Question: Havind added push notifications to my app, Im getting this message when uploading my binary
'app signature's entitlements do not include the "aps-environment" entitlement'
However my distribution provisioning profile it clearly does have this entitlement.
All green in the portal for my app ID configured for push notifications.
Certificate is set to 'production' for push notifications.
I have deleted and re downloaded provisioning profile, still get same message

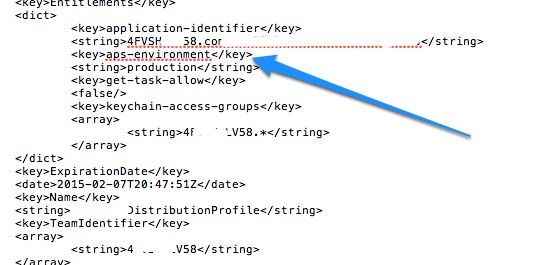
Answer: I was signing before upload to Appstore with wrong provisioning profile that looked similar to a previous version before push notification was added.